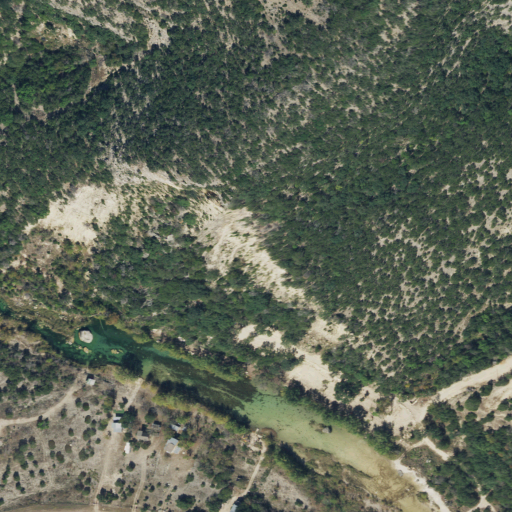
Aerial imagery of mountain in Texas named White Bluff containing evergreen forest, shrub, open water, open development, and deciduous forest